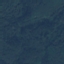
Land use / land cover class: Forest